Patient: sex F, age 60
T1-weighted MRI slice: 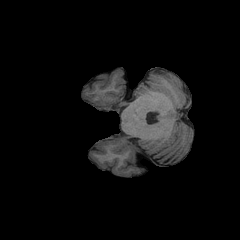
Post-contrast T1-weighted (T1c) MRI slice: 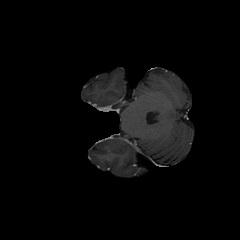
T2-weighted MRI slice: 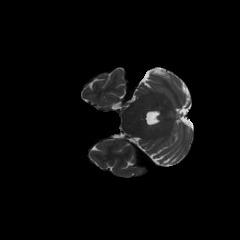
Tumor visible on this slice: no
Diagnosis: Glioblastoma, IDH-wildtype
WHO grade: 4